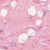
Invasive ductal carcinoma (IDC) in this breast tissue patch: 0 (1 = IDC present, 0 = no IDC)